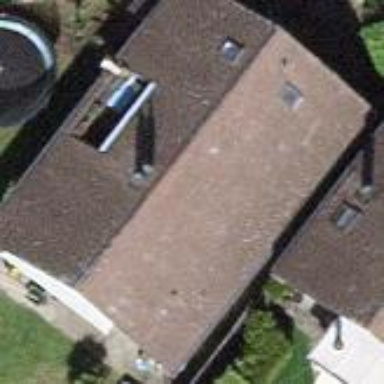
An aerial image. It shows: Terrace building.